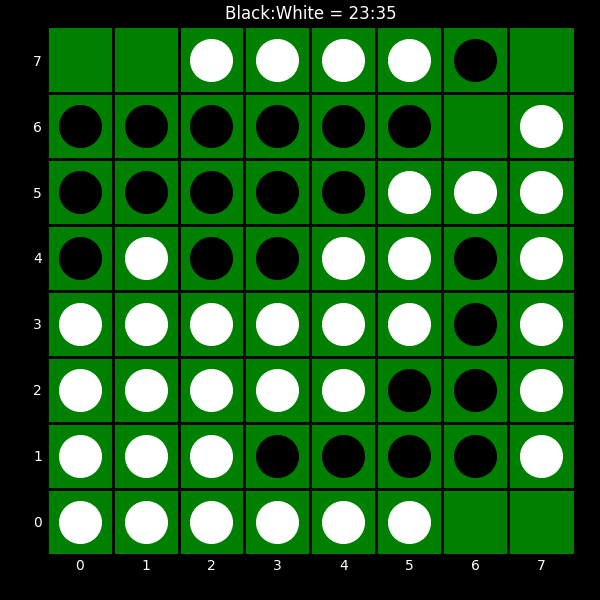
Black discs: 23
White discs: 35